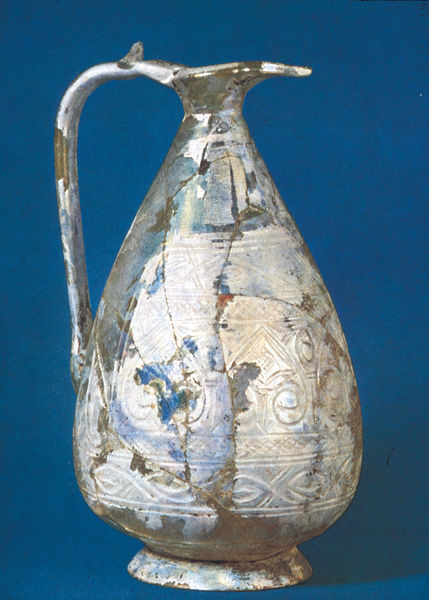
Titel: Kanne aus dem Iran (Islam)
Künstler: unbekannt
Standort: Berlin
Institution: Museum für Islamische Kunst
Schlagwörter: blau, fuß, schatten, wasser, weiß, ocker, braun, glas, grau, hintergrund, holz, licht, orange, schwarz, rot, beige, muster, ornament, alt, flasche, trinken, band, halten, silber, sockel, stein, bild, hals, gold, rund, amphore, henkel, kanne, keramik, krug, ton, vase, sprung, relief, topf, schnabel, risse, farbe, linien, beleuchtung, rand, bordüre, ornamente, verzierung, metall, bauch, dünn, bemalt, foto, fotografie, photographie, gemustert, griff, gefäß, messing, orient, geschirr, kreise, gravur, rom, photo, verziert, geometrisch, karaffe, kaputt, öffnung, silbern, farbfoto, geflochten, antik, schnute, griechenland, museum, basis, breit, golden, reliefs, fotographie, islam, zerbrochen, tonkrug, römisch, bauchig, ägyptisch, scherben, ausgießer, flechtwerk, tülle, wasserkrug, ausguss, riss, defekt, archäologie, restaurierung, geklebt, borten, phiale, beschädigt, kermaik, islamisch, ritzung, gesprungen, zersprungen, oriental, giesser, öse, töpferware, gekittet, restauriert, finden, fund, fundstück, geflickt, keamik, photoraphie, verrostet, zusammengesetzt, aiesser, ritztechnik, ausschenk, tonware